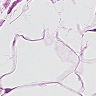
Metastatic tissue present: no